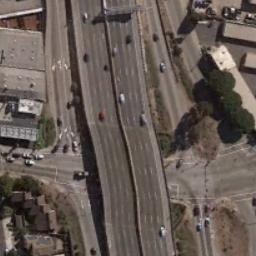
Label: freeway